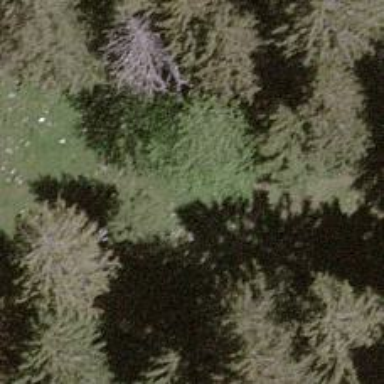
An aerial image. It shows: Beautiful tree in nature.